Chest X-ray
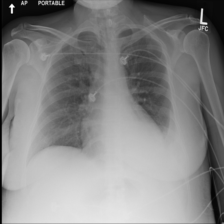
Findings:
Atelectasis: negative
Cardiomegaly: negative
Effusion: positive
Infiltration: negative
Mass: negative
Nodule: negative
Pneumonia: negative
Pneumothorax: negative
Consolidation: negative
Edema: negative
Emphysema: negative
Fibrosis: negative
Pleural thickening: negative
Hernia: negative